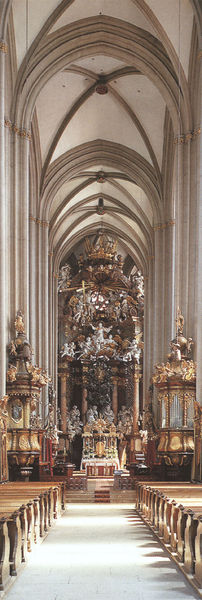
Titel: Hochaltar aus der Abteikirche Zwettl in Niederösterreich
Standort: Adamov (Adamsthal), Pfarrkirche St. Barbara (EU - Tschechische Republik - Südmähren)
Schlagwörter: licht, marmor, säule, säulen, architektur, barock, innenraum, kirche, boden, figur, gold, gotik, engel, skulptur, statue, schiff, bank, figuren, joche, kuppel, stufen, bronze, foto, fotografie, bögen, gewölbe, kreuz, rippen, altar, bänke, hauptschiff, hochaltar, pult, kreuzrippengewölbe, mittelschiff, plastiken, statuen, dienste, gotisch, kanzel, kreuzgewölbe, spitzbogen, jesus, altarraum, apsis, chor, holzbank, baldachin, heilige, jünger, joch, christentum, osten, kreuzgang, schlußstein, schalldeckel, holzbänke, gld, kreugewölbe, innenasicht, barocker altar